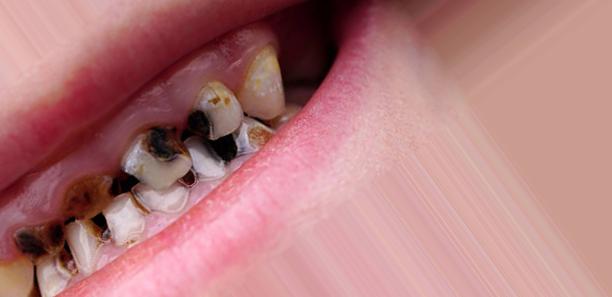
Condition: Caries